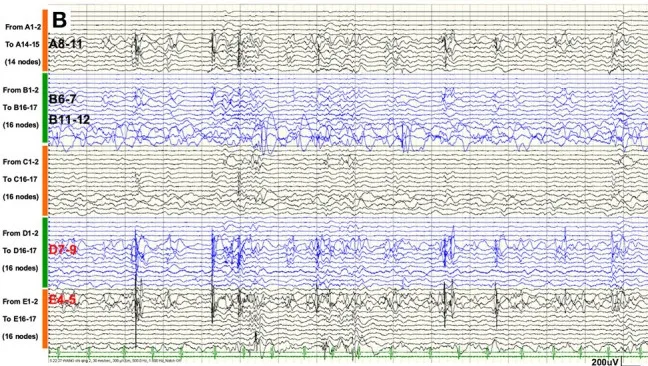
(B) SEEG demonstrated that inter-ictal discharges emerged only within the temporal lobe (nodes A8-11, B6-7, B11-12, D7-9, and E4-5).
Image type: electrography (eeg)